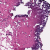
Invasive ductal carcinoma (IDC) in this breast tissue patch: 0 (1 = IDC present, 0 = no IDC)